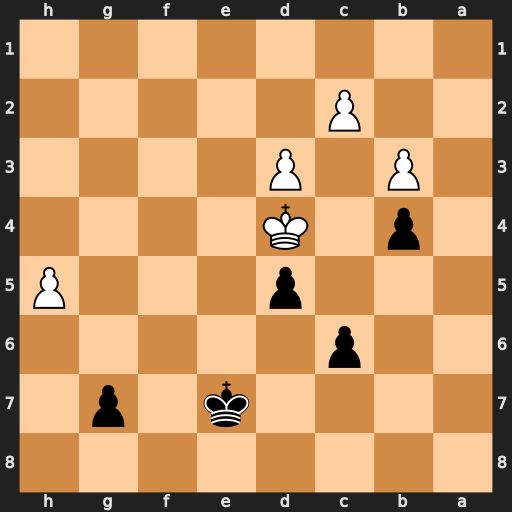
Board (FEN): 8/4k1p1/2p5/3p3P/1p1K4/1P1P4/2P5/8
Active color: b
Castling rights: -
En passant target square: -
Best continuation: Kd6 Ke3 Ke5